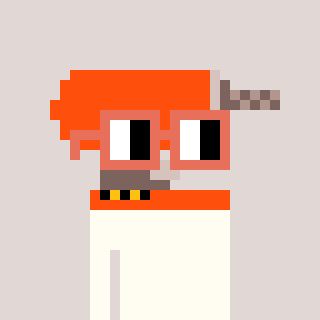
a pixel art character with square orange glasses, a drill-shaped head and a purple-colored body on a warm background